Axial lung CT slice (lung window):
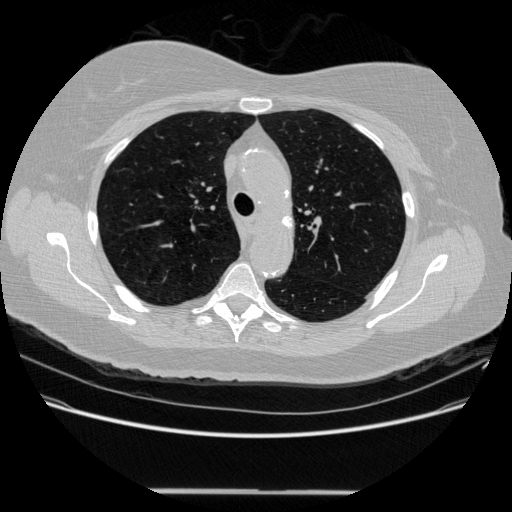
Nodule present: no